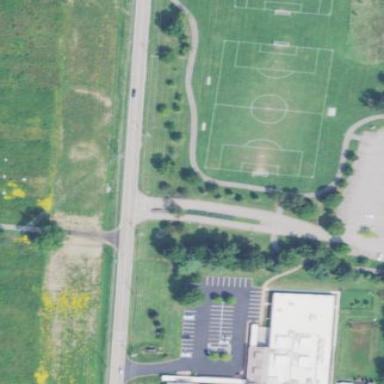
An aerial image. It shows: Soccer pitch for leisureland activities.